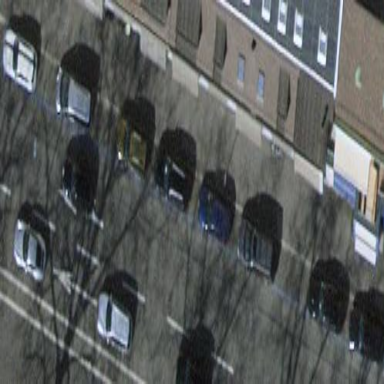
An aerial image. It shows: Parking lane.